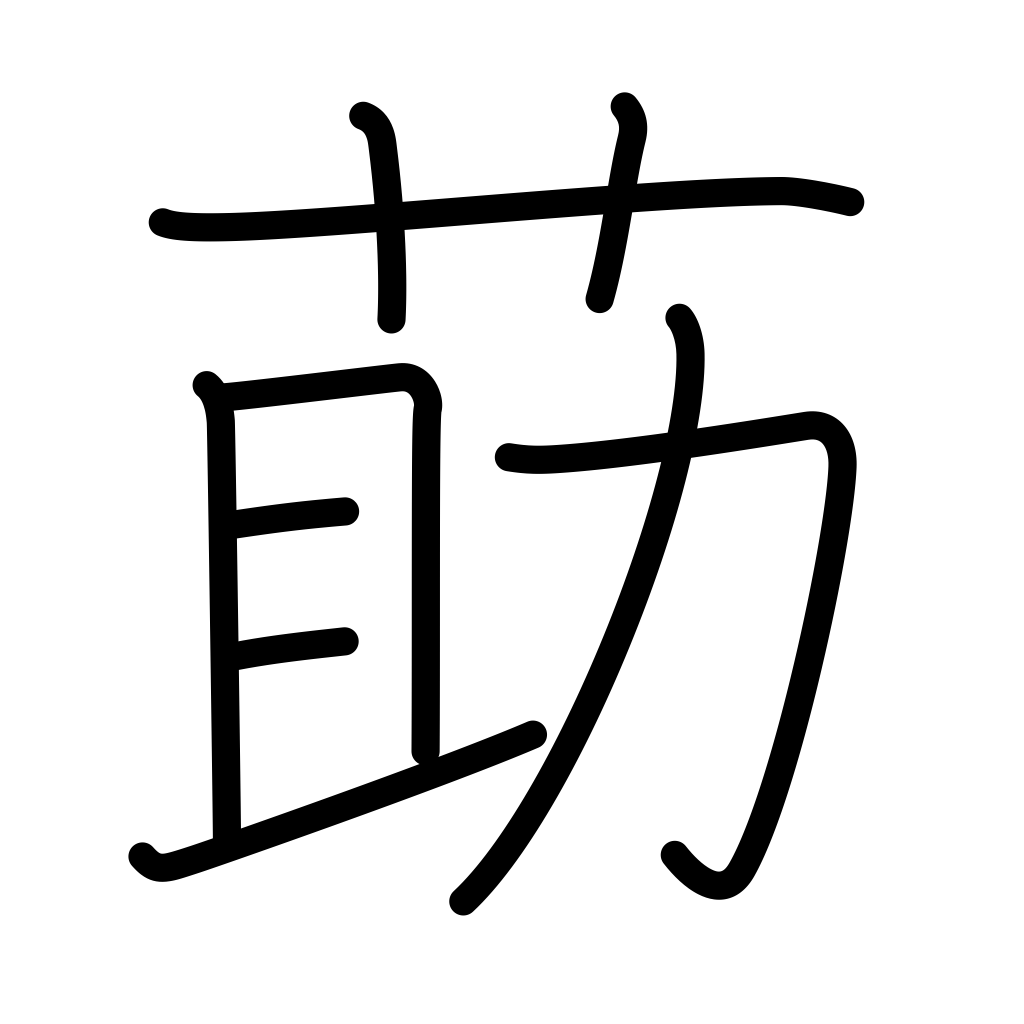
Meaning: Chinese matrimony vine, tilling public fields, corvee, surname